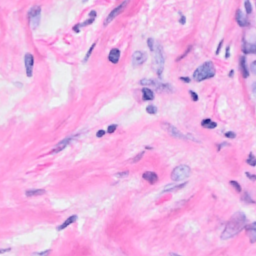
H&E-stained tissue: Breast